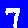
Digit: 7